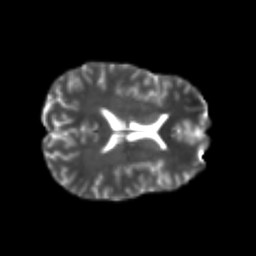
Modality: T2w
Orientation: axial
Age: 26
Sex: male
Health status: healthy
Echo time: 0.074 s